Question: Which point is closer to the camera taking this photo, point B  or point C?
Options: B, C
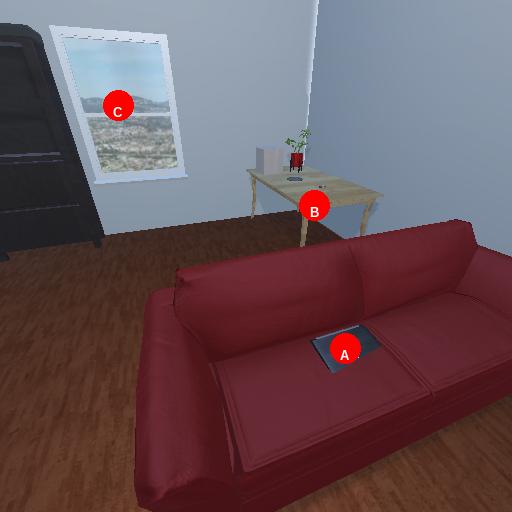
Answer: B